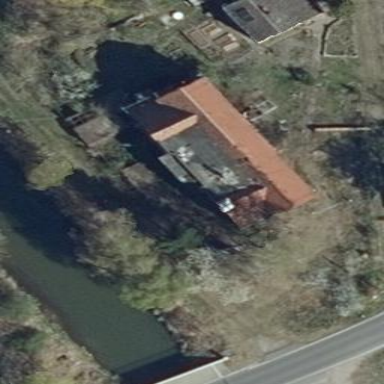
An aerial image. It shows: Building.